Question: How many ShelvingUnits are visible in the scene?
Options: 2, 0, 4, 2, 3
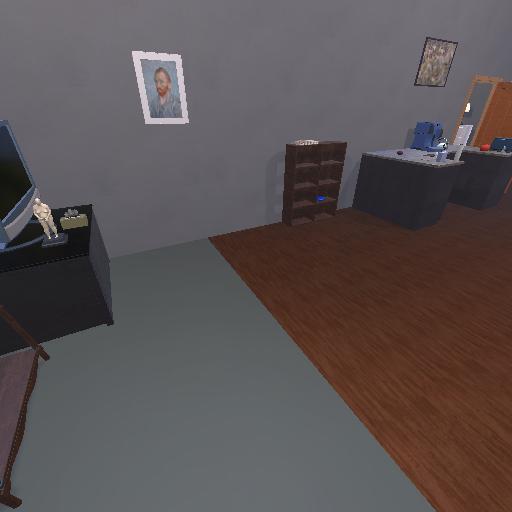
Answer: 2